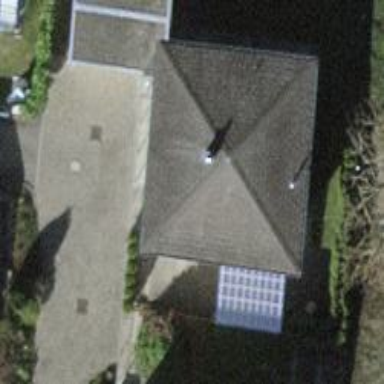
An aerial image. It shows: Detached residential building with pyramidal roof shape.